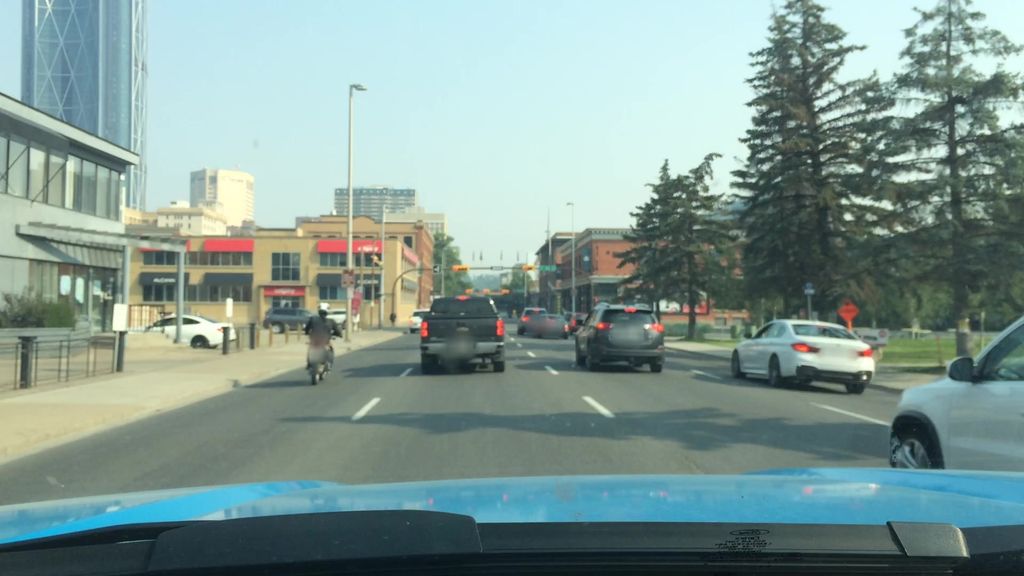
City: calgary